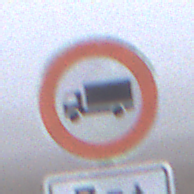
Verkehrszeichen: VerbotFuerKraftfahrzeugeUeberDreiKommaFuenfTonnen
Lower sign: SonstigeBeschraenkungen4
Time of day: MorningAfternoon
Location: Outdoor (RoadRail)
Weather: Overcast
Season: NotSpecified
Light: Natural